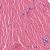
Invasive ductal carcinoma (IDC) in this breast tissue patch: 0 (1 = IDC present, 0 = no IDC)